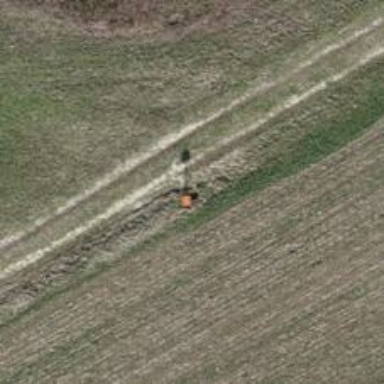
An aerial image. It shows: Aerial marker.